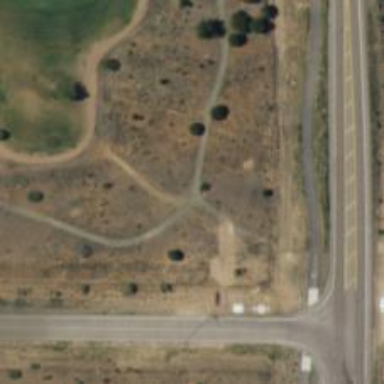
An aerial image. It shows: Service road designated as golf cart path.